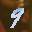
Label: 9